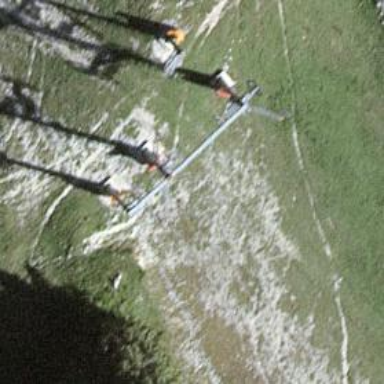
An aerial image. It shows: Pylon used for aerialway.